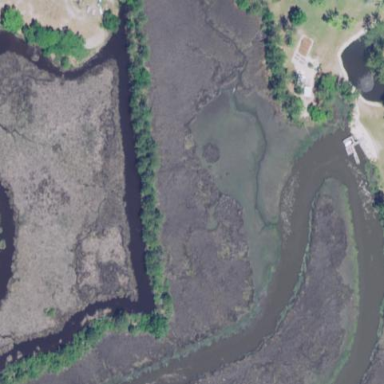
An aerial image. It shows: Wetland area.